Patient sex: M
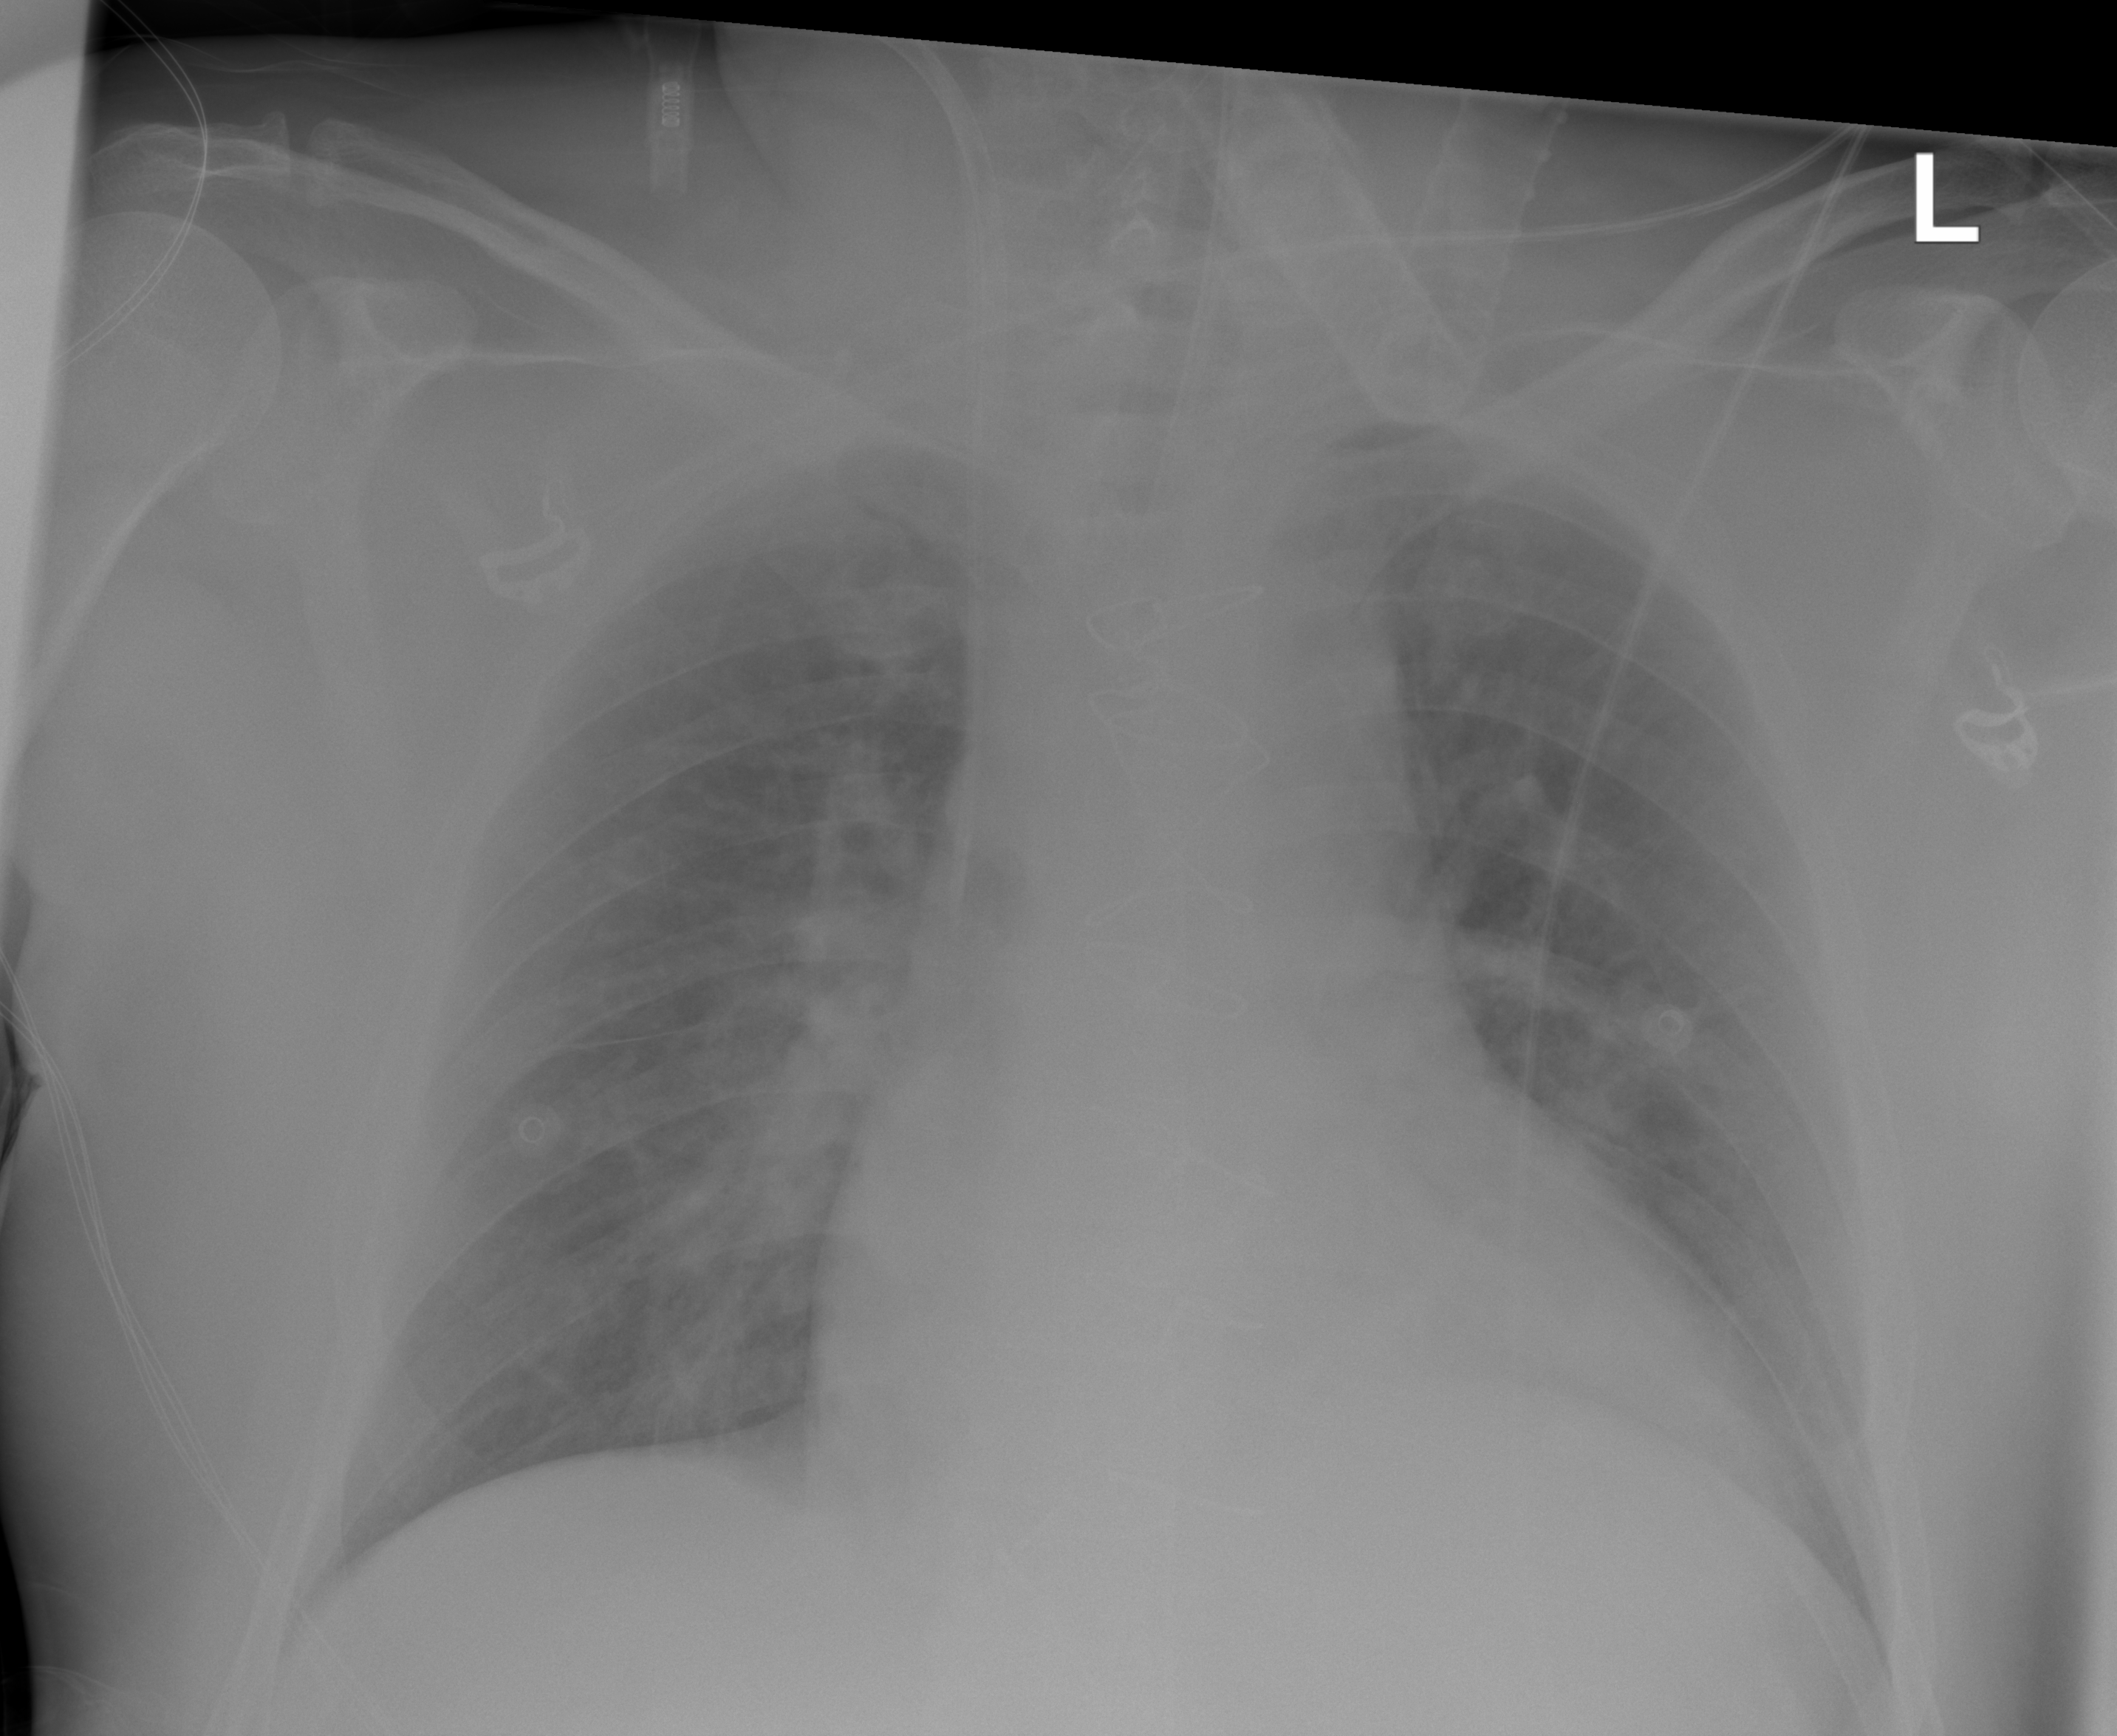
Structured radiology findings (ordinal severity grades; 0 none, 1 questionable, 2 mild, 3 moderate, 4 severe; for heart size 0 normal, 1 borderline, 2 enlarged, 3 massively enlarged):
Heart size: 2
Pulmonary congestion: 2
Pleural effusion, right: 0
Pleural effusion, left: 0
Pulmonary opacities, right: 0
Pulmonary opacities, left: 0
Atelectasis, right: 0
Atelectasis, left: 0